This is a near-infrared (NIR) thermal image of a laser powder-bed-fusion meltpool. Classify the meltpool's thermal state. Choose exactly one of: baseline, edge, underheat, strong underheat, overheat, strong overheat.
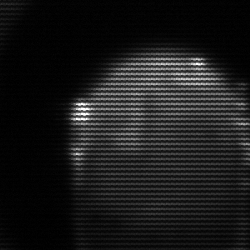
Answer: edge